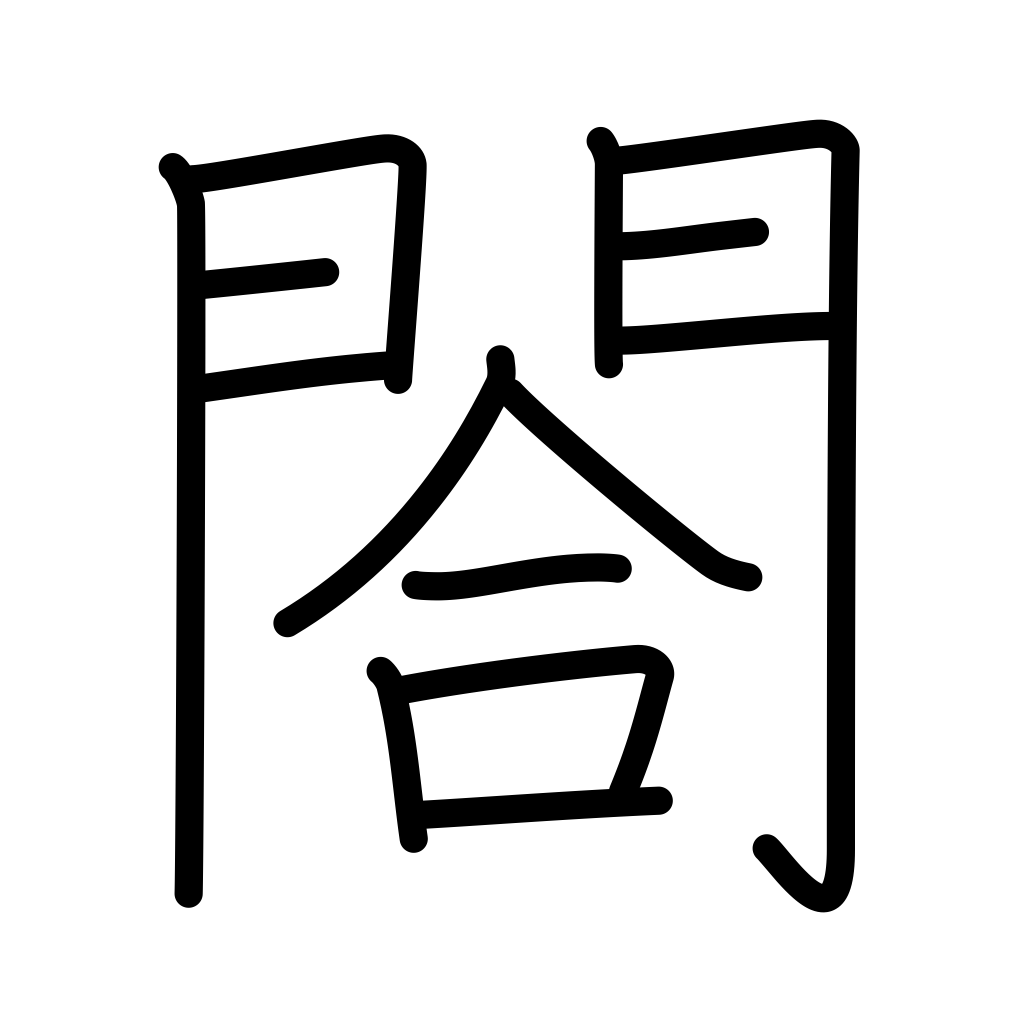
Meaning: small side gate